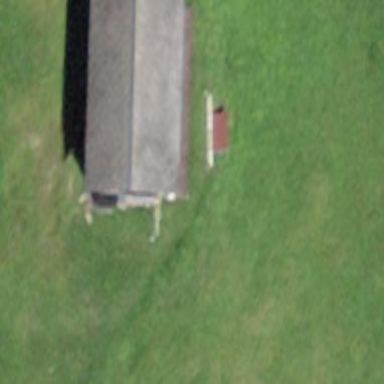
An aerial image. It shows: Farm building with gabled roof.